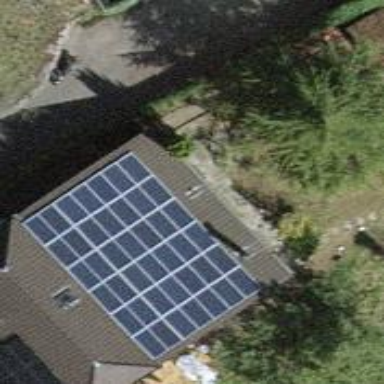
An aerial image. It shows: Solar power generator using photovoltaic panels.